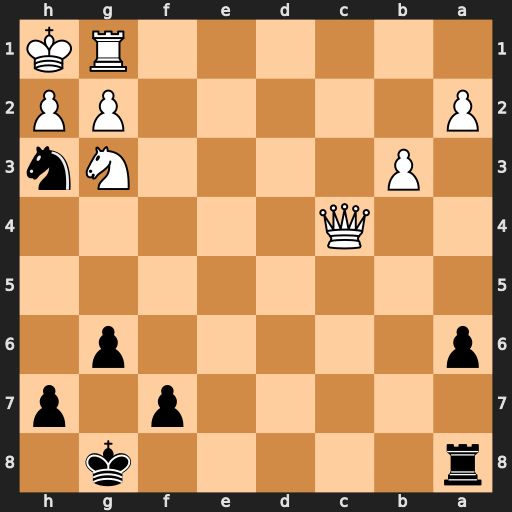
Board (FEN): r5k1/5p1p/p5p1/8/2Q5/1P4Nn/P5PP/6RK
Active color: b
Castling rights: -
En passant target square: -
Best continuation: Nf2#